Field crop: maize
Growth stage: 2
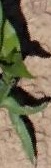
Species: maize